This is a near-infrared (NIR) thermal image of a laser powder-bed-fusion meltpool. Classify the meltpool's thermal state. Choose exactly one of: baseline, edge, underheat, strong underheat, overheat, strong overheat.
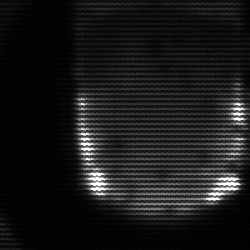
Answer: baseline